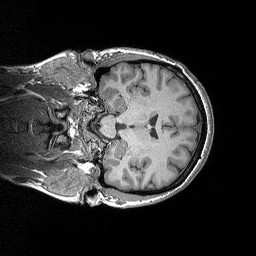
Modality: T1w
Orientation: coronal
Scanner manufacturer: siemens
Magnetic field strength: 3 T
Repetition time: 2.3 s
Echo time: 0.00298 s